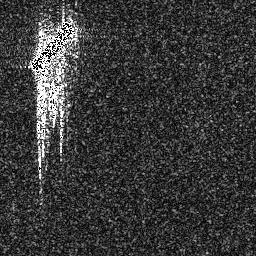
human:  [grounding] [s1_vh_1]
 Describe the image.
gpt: In the satellite image, there is  <ref>1 large ship </ref> <box>[[10, 6, 30, 28, 0]]</box> located at top left.